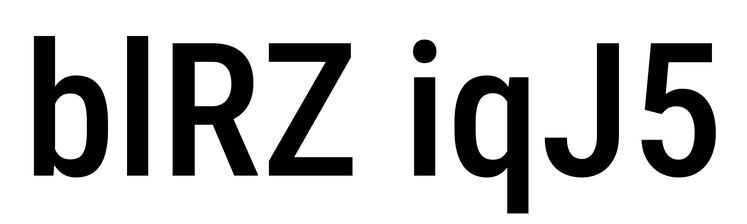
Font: Roboto_Condensed_Medium